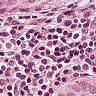
Metastatic tissue present: yes